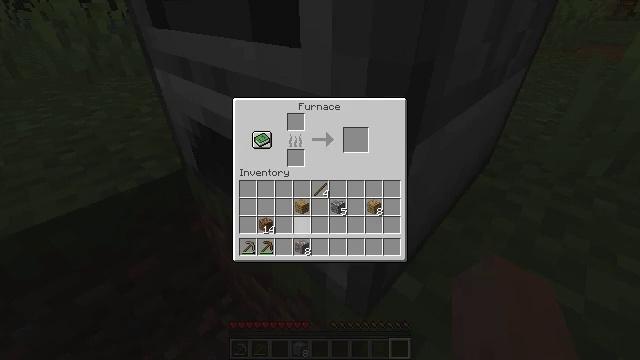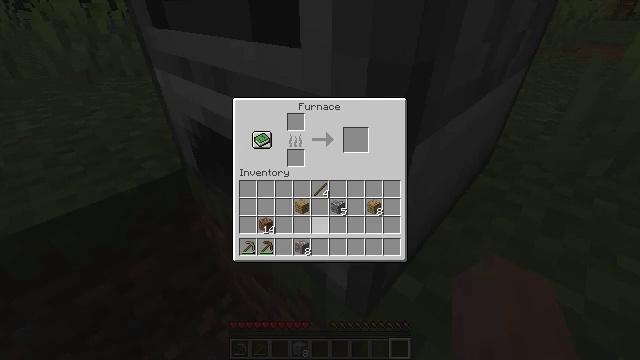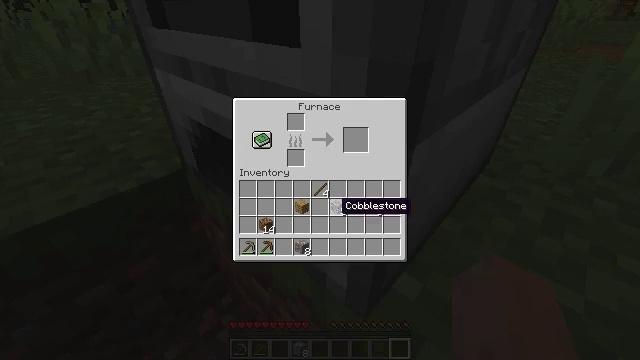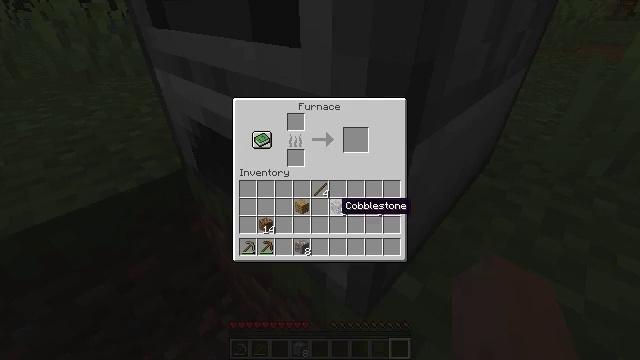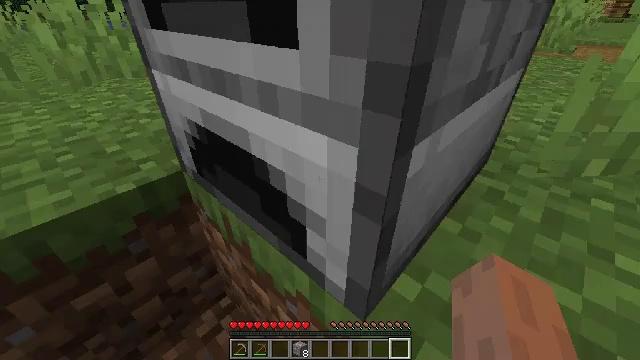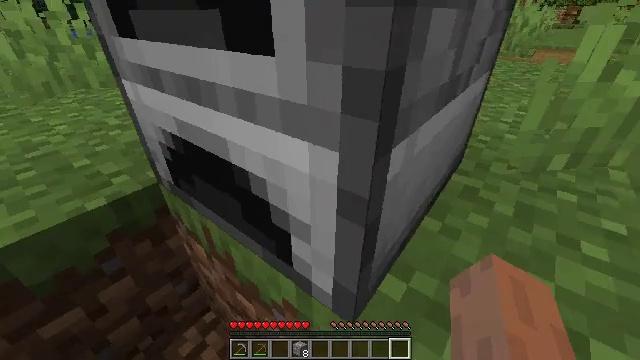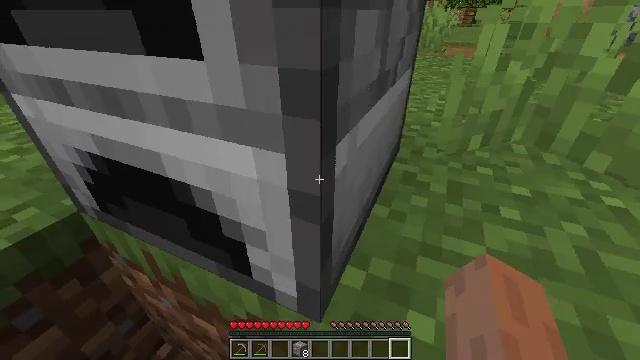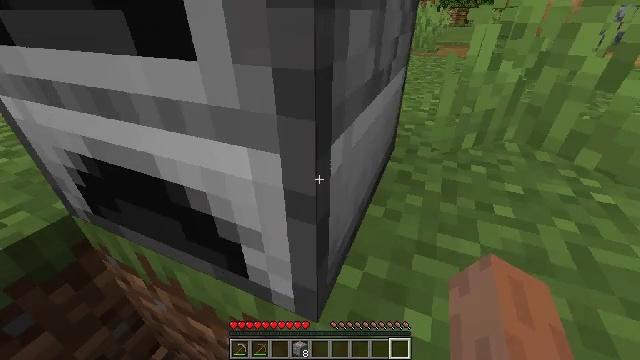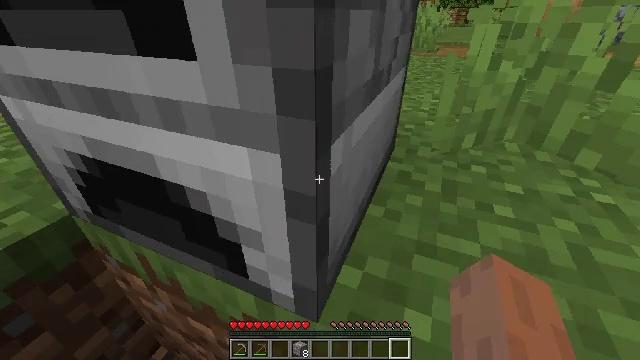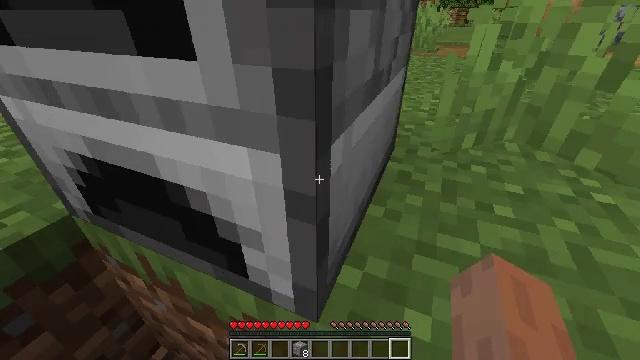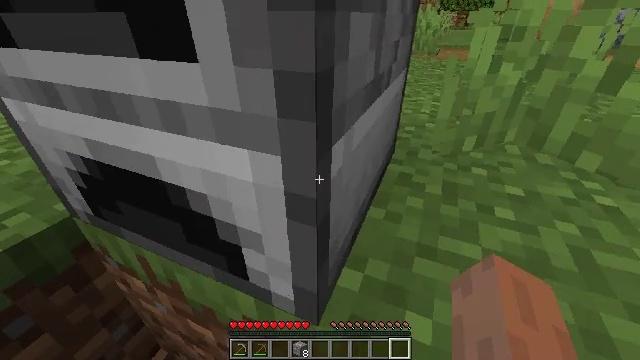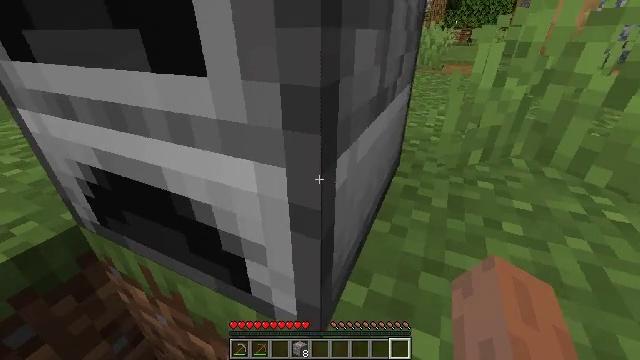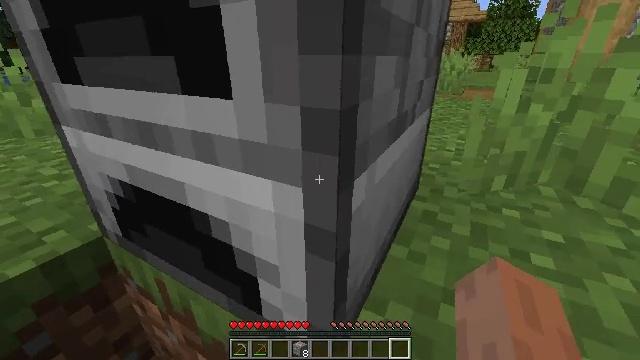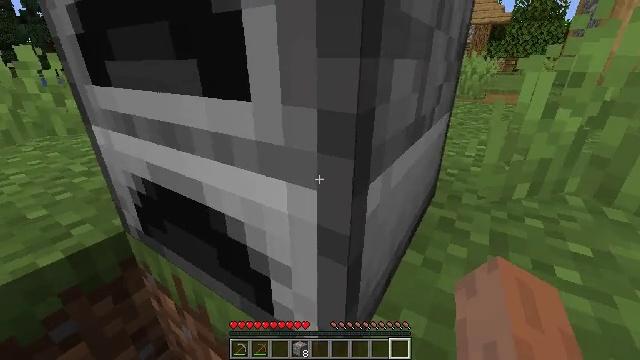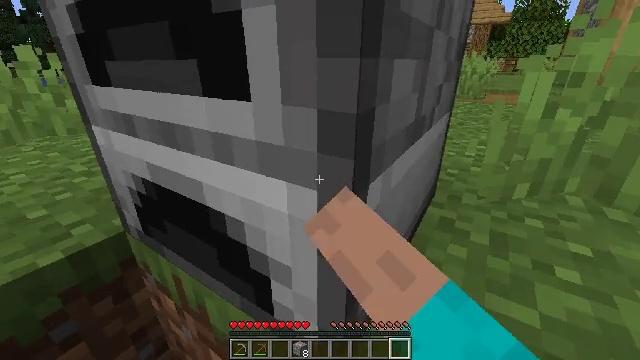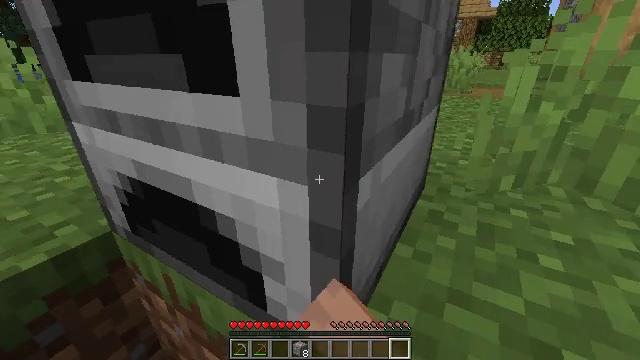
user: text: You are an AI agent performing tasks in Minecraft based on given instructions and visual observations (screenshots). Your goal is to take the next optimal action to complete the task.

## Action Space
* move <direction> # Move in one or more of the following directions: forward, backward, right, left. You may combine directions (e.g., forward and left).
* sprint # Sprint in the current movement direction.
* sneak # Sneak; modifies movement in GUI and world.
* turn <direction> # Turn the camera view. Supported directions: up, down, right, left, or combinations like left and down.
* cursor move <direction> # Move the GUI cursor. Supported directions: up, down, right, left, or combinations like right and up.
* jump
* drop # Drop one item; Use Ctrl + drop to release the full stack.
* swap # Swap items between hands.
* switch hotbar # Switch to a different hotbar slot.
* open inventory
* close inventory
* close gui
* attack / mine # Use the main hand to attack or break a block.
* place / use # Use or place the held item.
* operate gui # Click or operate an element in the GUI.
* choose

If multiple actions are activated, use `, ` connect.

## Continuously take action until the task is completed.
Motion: motion action
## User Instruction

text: Recycle the fletching table.
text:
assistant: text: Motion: cursor move right
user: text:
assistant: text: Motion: cursor move right
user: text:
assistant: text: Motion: no_op
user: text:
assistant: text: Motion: no_op
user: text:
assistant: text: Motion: turn right and up, close gui
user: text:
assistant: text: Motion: turn right
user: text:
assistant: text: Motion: turn right
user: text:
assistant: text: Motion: no_op
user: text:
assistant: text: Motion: no_op
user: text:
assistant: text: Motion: no_op
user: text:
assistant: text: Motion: turn left and up
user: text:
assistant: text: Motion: turn left and up
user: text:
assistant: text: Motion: turn left, use / place
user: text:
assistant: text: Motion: use / place
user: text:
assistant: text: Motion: turn right and down, use / place
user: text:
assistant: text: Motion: turn right and up
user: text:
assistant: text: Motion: no_op
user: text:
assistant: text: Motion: open gui
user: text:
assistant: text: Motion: no_op
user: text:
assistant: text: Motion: no_op
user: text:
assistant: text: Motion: sneak, cursor move right
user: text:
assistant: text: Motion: sneak, cursor move right
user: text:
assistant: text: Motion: sneak, cursor move right
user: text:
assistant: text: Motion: sneak
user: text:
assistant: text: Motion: sneak
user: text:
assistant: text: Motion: sneak, cursor move down
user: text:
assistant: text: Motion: sneak
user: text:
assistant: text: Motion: sneak
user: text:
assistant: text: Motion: sneak, operate gui
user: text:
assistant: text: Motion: sneak, operate gui